Brain MRI, t1w sequence, axial 2D slice.
Patient: age 46, sex F, weight 95 kg, height 1.95 m
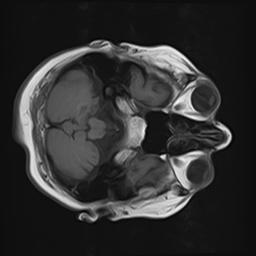